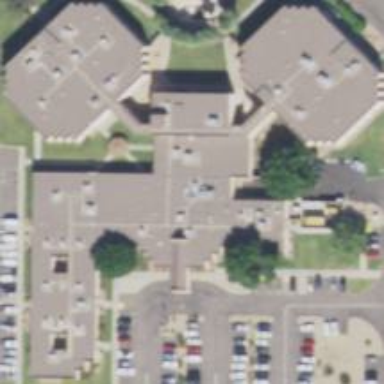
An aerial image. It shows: Clinic building providing healthcare services.